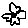
Label: flower